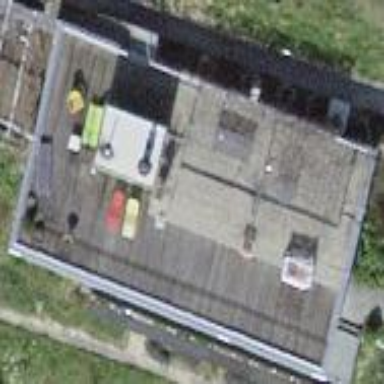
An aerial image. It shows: Detached building.